Question: I need to generate and store a lot of small (1-10KB) PNG images (>10 millions) to the database.
The only thing I care is images/s throughput. For now I know two ways of storing GD image object to the database:
### Use output buffer:
'''
ob_start();
imagepng($image);
$imageData = ob_get_contents();
ob_end_clean();
'''
### Use temporary file (tmpfs/ramfs):
'''
$tmpFilePath = '/dev/shm/file_000.png';
imagepng($image, $tmpFilePath);
$imageData = file_get_contents($thumbnail);
'''
### Update. There is a 3rd method: Use PHP memory stream:
'''
// PHP streams are NOT supported
$tmpFilePath = 'php://memory';
imagepng($image, $tmpFilePath);
$imageData = file_get_contents($tmpFilePath);
'''
My question is are there any other ways to write image to DB? Any pros/cons of each method.
Maybe it is worth to write a custom stream, which writes data to DB directly?
: Storing images to filesystem is NOT an option.
## Benchmark results:

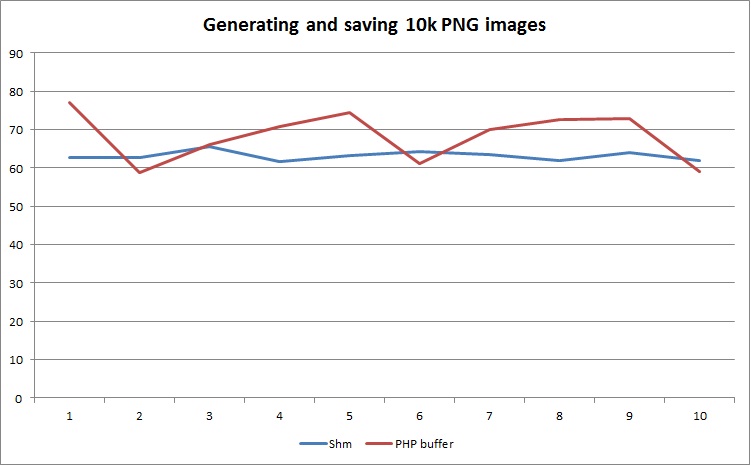
Answer: You could try letting 'imagepng()' writing to a <URL> instead of a file.
'''
$tmpFilePath = 'php://memory/file_000.png';
imagepng($image, $tmpFilePath);
$imageData = file_get_contents($tmpFilePath);
'''
Although I'm not sure the 'imagepng()' function can handle I/O streams, if it does, it could be a nice alternative.